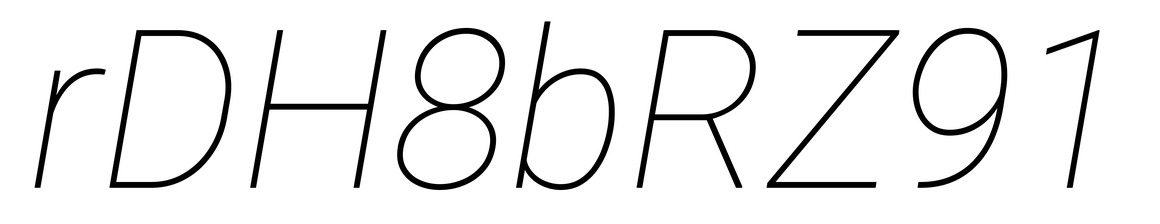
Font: Roboto-Italic_Thin_Italic